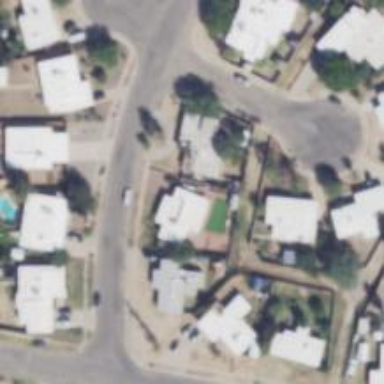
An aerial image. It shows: Alleyway designated as service road.